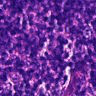
Metastatic tissue present: no